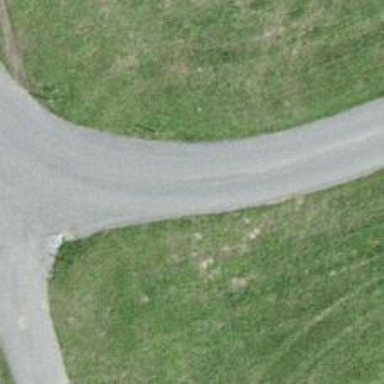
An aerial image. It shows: Unclassified road with asphalt surface.